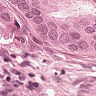
Metastatic tissue present: yes